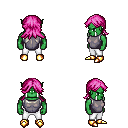
a pixel art fantasy rpg character, male body template, orc, green skin, steel chest armor, white pants, pink loose hair, gold boots, four views (front, back, left, right), 2x2 character sprite sheet, small pixel art, hard edges, no anti-aliasing